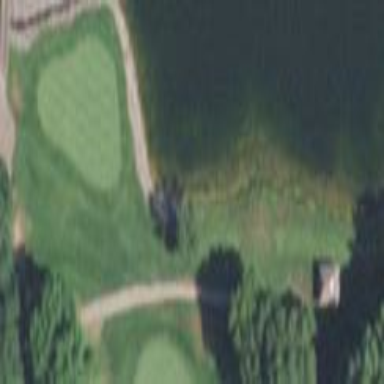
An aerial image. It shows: Rough area in golf course.